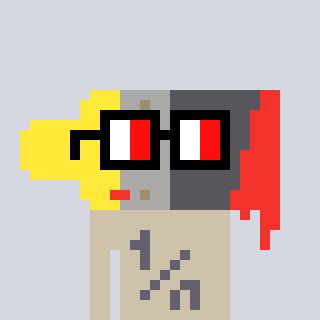
a pixel art character with square glasses with black frames and red eyes, a paintbrush-shaped head and a bege-colored body on a cool background